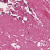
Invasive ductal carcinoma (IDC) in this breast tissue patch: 0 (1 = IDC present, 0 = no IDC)